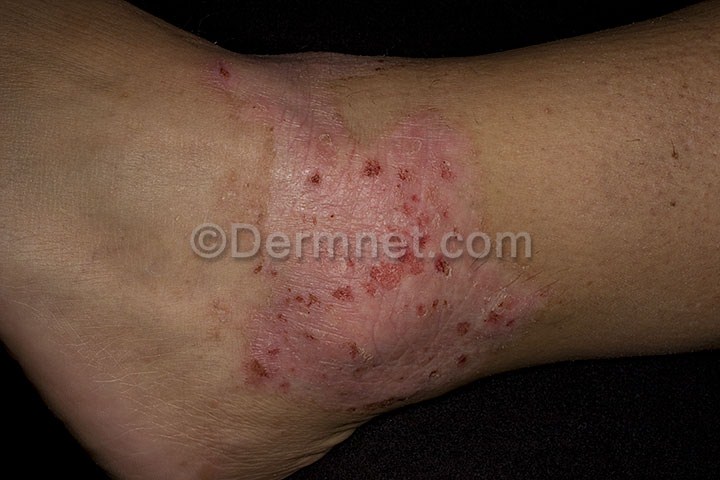
Disease: Eczema Photos